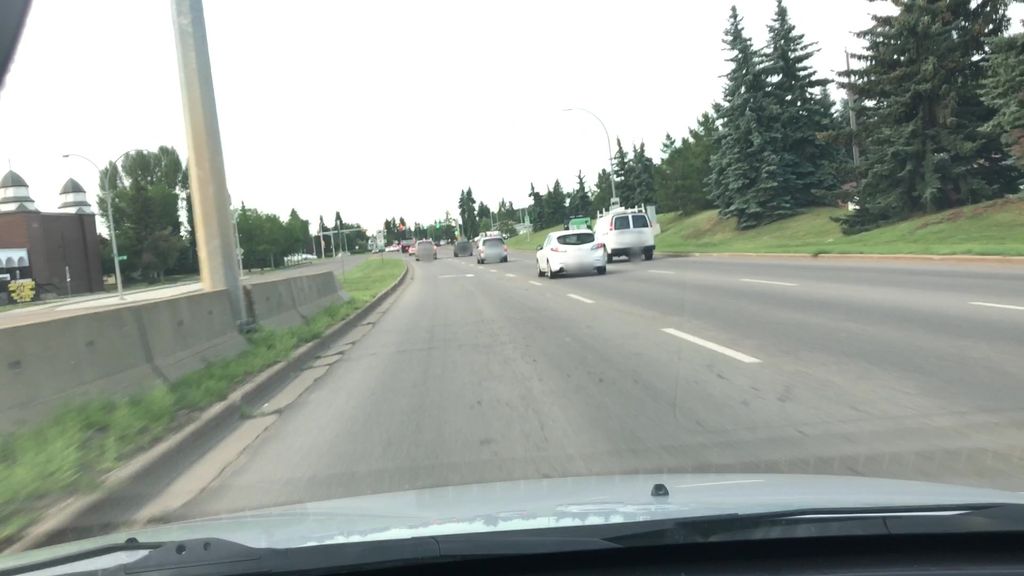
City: edmonton